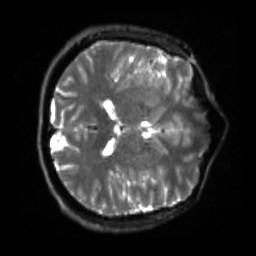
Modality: sbref
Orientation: axial
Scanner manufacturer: siemens
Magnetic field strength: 3 T
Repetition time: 4 s
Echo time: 0.0594 s